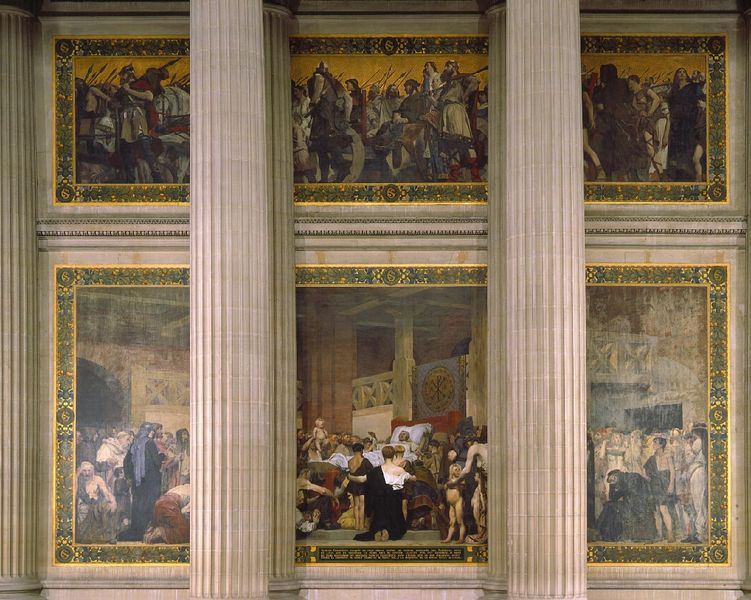
Titel: La mort de sainte Geneviève, Der Tod der heiligen Genovefa
Künstler: Jean Paul Laurens
Standort: Paris
Institution: Panthéon
Schlagwörter: blau, gemälde, himmel, kampf, kämpfer, mann, schatten, umhang, weiß, frauen, gelb, grün, menschen, bunt, frau, licht, marmor, männer, raum, rücken, schwarz, szene, säule, säulen, tür, haus, rot, schloss, gesellschaft, leute, masse, menge, ornament, teppich, versammlung, wand, architektur, bibel, historie, kleidung, mensch, rahmen, tod, tot, toter, trauer, bild, goldrahmen, innenraum, portrait, feld, kirche, gold, stoff, stoffe, decke, drei, gewänder, kind, renaissance, schultern, kinder, kreis, pferd, pferde, reiter, affe, kanneliert, balkon, farbig, bilder, bogen, perspektive, schwer, massiv, hof, kutsche, rand, saal, figuren, rad, wagen, krieg, querformat, schlacht, treppe, gefolge, kaiser, könig, lanze, soldaten, wandteppich, ornamente, wandgemälde, wandmalerei, bett, geländer, stufen, tor, galerie, halle, foto, fotografie, photographie, kolonnade, antike, orient, rechteck, palast, abschied, viele, waffen, durcheinander, knien, menschenmasse, herrscher, mosaik, räume, beten, ritter, armee, feldzug, heer, rom, photo, fries, römer, sims, triumph, wandbilder, fisch, harem, gesims, farbfoto, christus, leichnam, sterben, antik, krieger, fresken, krönung, verbeugung, kanneluren, kreuzzug, lanzen, feldherr, speer, speere, deckengemälde, fresko, basis, dorisch, kreig, bild im bild, anbeten, register, goldrand, maria, wandbild, krankenbett, trauernde, klassik, szenen, arabien, triumphzug, fresco, goldgrund, akademie, abbildung, tafelbild, totenwache, schlachtfeld, sterbender, sterbeszene, römisch, klassisch, klassizistisch, tryptichon, säulengang, menschenansammlung, sterbend, kanelluren, säulenstellung, dreiteilung, wandbemalung, truppe, frsko, sterbebett, wandfresko, geteilt, triptichon, siegeszug, truppen, aufbahrung, kondolenz, inri, fotograife, inder, tafelbilder, goldhintergrund, historien, pabst, kreuzfahrer, rähmen, historienbilder, kapillaren, könig wappen, never seen that, gefolde, christusmonogram, historienbidler, historiengem#lde, wanddarstellung, triplet, säulden